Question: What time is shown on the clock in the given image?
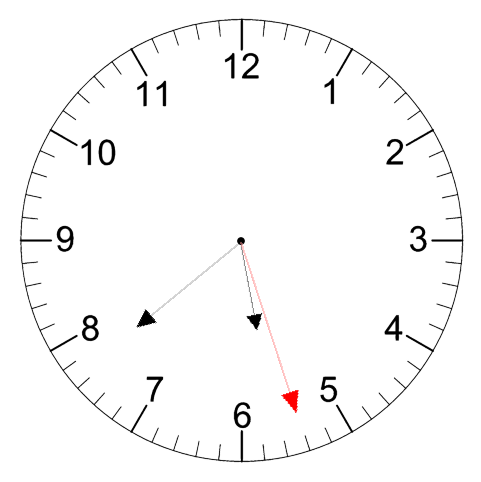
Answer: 05:38:27